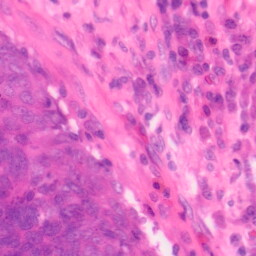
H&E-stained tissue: Colon